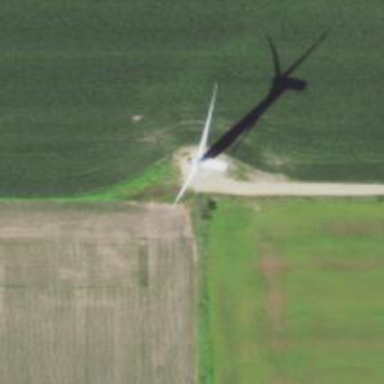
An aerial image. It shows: Wind generator powered by wind. The generator type is horizontal axis and it uses wind turbines.